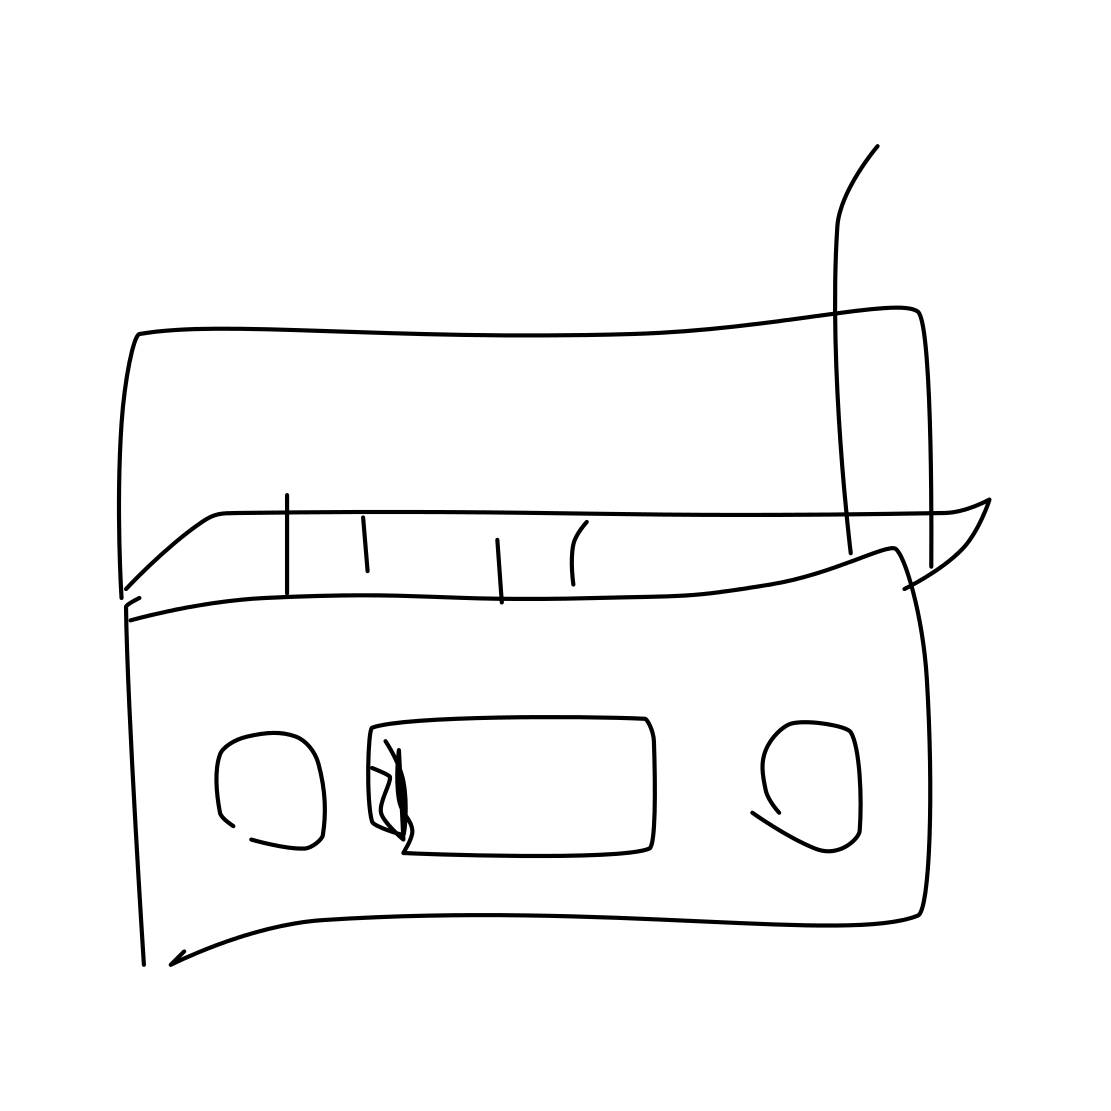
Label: radio